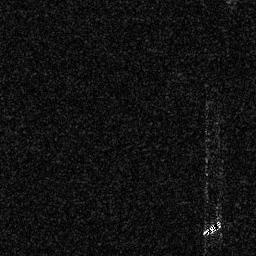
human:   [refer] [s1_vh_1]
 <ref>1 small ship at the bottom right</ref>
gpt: <box>[[78, 85, 86, 92, 0]]</box>